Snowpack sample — Loveland Pass, Silver Plume, Colorado, USA (2/11/26, 12:00 PM MST)
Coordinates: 39.663, -105.886
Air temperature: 35 °F
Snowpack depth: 82 cm
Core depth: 20 cm
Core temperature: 17.6 °F
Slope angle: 13°, slope face: 12°
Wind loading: high
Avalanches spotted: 1
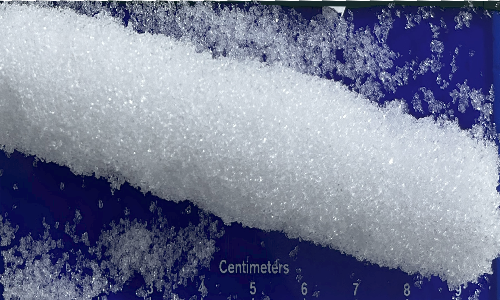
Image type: core
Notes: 1 small avalanche spotted on the north side of the bowl, lots of wind loading